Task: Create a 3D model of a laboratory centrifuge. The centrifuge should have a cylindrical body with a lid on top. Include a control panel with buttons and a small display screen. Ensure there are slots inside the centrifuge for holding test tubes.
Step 391:
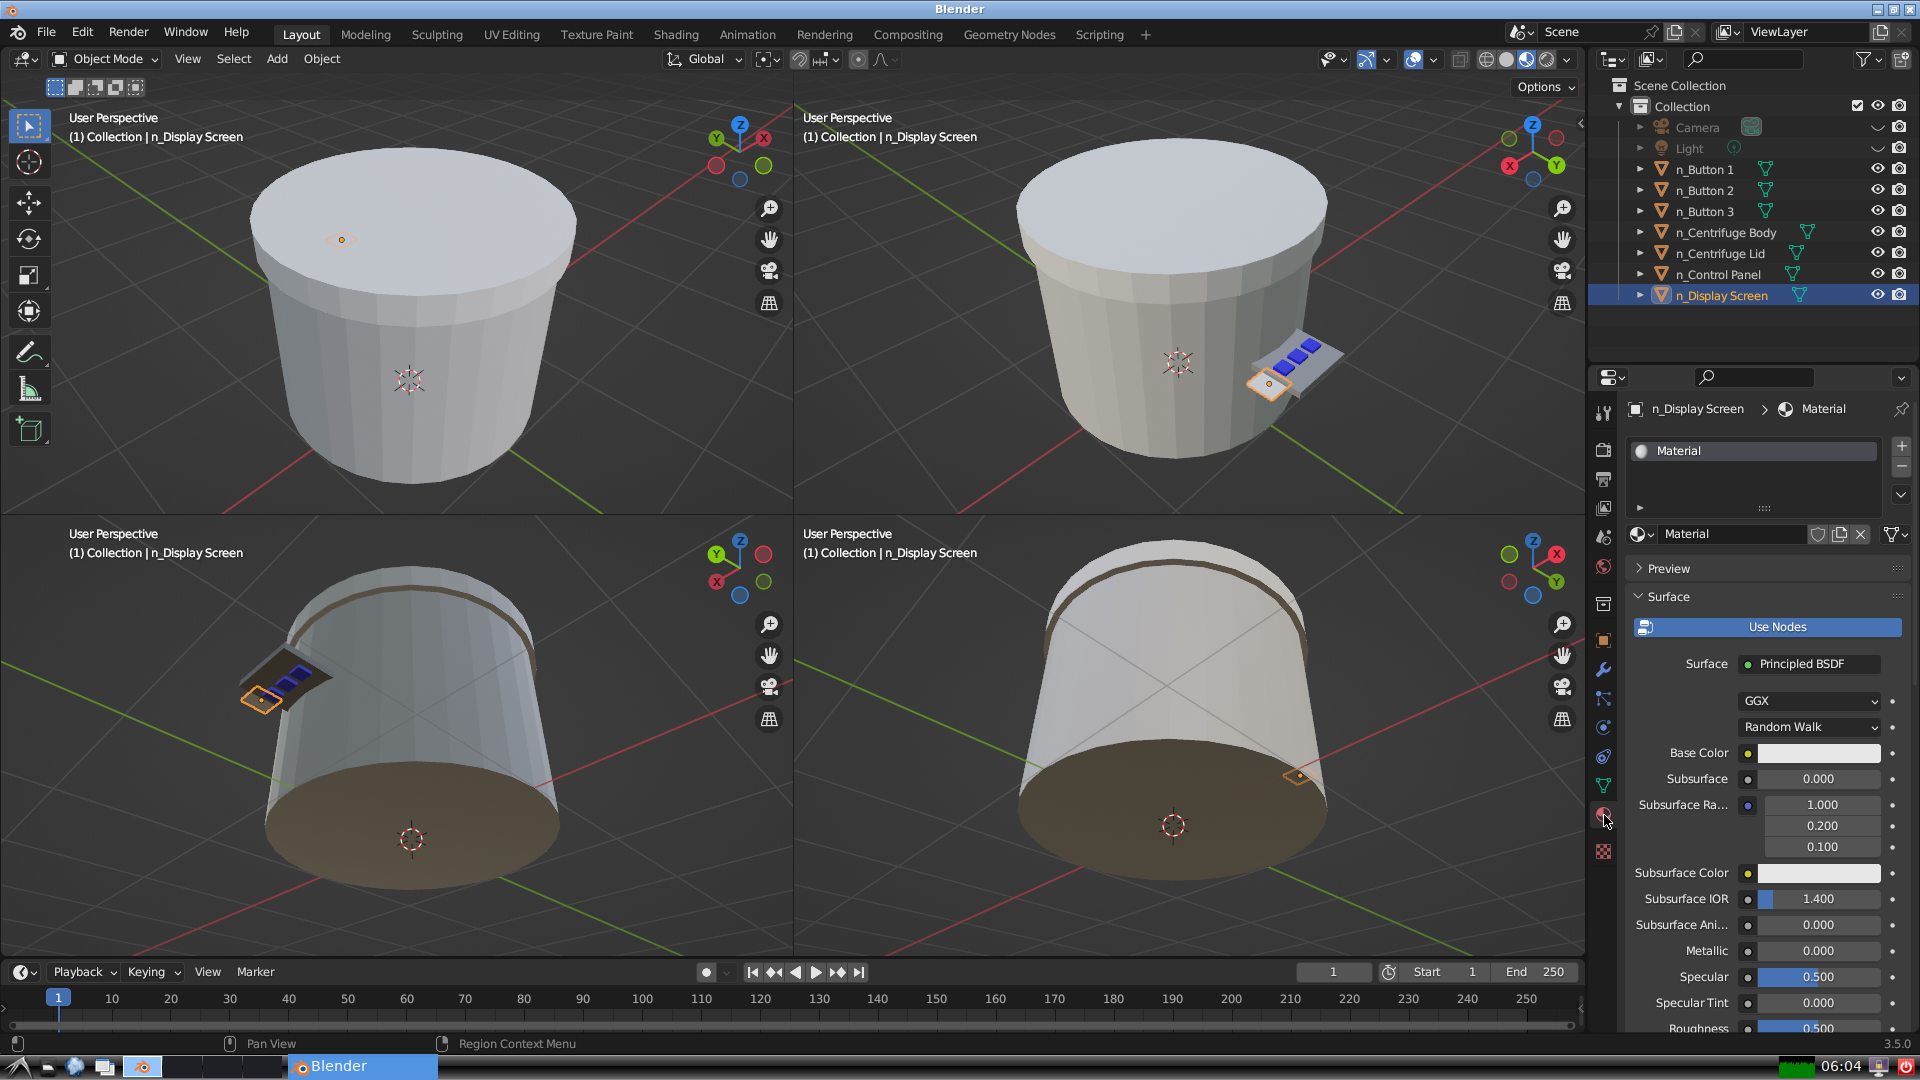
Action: click: no